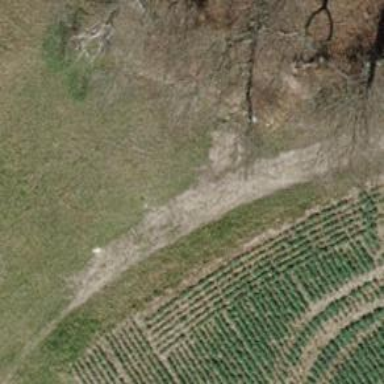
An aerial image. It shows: Grass track with grade4 quality surface.